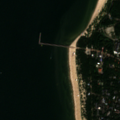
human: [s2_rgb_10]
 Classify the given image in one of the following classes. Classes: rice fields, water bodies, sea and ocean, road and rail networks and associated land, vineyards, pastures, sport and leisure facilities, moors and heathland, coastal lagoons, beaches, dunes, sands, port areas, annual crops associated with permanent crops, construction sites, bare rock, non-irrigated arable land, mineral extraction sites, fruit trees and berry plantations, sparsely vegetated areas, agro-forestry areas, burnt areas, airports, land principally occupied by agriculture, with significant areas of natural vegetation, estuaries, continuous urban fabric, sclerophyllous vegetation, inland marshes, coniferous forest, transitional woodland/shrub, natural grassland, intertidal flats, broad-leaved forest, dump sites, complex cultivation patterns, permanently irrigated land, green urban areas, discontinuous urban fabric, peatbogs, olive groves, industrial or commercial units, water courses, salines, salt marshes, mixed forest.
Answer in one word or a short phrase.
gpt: discontinuous urban fabric, coniferous forest, beaches, dunes, sands, sea and ocean